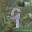
Label: 9